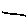
Label: line